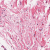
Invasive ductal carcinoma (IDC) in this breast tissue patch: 0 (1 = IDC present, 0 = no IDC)